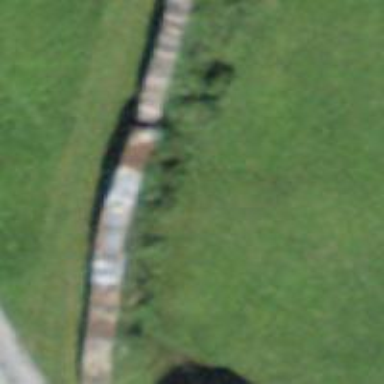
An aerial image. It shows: Hedge acting as barrier.